Field crop: maize
Growth stage: 2
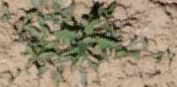
Species: convolvulus